Question: I need to draw a line in the following manner:

For now, it will be only drawn in code, no user input.
My question is, how to draw perpendiculars to a line, if I draw it point by point? (Obviously, this will be the case, because drawing with bezier curves will not give me the possibility to somehow impact the drawing).
The closest answer I found was possibly <URL>, but I can't reverse the equations to derive C. Also there is no length of the decoration mentioned, so I think this will not work as I'd like it to.
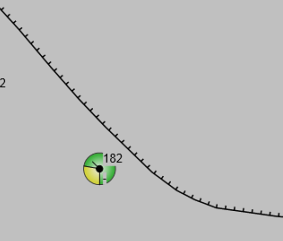
Answer: Find the segment perpendicular to another one is quite easy.
Say we have points A, B.
Compute vector AB.
Normalize it to compute NAB (== the 'same' vector, but having a length of 1).
Then if a vector has (x,y) as coordinates, its normal vector has (-y,x) as coordinates, so
you can have PNAB easily (PNAB = perpendicular normal vector to AB).
'''
// vector AB
var ABx = B.x - A.x ;
var ABy = B.y - A.y ;
var ABLength = Math.sqrt( ABx*ABx + ABy*ABy );
// normalized vector AB
var NABx = ABx / ABLength;
var NABy = ABy / ABLength;
// Perpendicular + normalized vector.
var PNABx = -NABy ;
var PNABy = NABx ;
'''
last step is to compute D, the point that is at a distance l of A : just add l * PNAB to A :
'''
// compute D = A + l * PNAB
var Dx = A.x + l* PNAB.x;
var Dy = A.y + l *PNAB.y;
'''
Updated JSBIN :
<URL>
Edit :
A second step is to draw the decorations at regular distance, since it's Christmas time, here's how i would do it :
<URL>
'''
function drawDecoratedSegment(A, B, l, runningLength) {
// vector AB
var ABx = B.x - A.x;
var ABy = B.y - A.y;
var ABLength = Math.sqrt(ABx * ABx + ABy * ABy);
// normalized vector AB
var NABx = ABx / ABLength;
var NABy = ABy / ABLength;
// Perpendicular + normalized vector.
var PNAB = { x: -NABy, y: NABx };
//
var C = { x: 0, y: 0 };
var D = { x: 0, y: 0 };
//
drawSegment(A, B);
// end length of drawn segment
var endLength = runningLength + ABLength;
// while we can draw a decoration on this line
while (lastDecorationPos + decorationSpacing < endLength) {
// compute relative position of decoration.
var decRelPos = (lastDecorationPos + decorationSpacing) - runningLength;
// compute C, the start point of decoration
C.x = A.x + decRelPos * NABx;
C.y = A.y + decRelPos * NABy;
// compute D, the end point of decoration
D.x = C.x + l * PNAB.x;
D.y = C.y + l * PNAB.y;
// draw
drawSegment(C, D);
// iterate
lastDecorationPos += decorationSpacing;
}
return ABLength;
}
'''